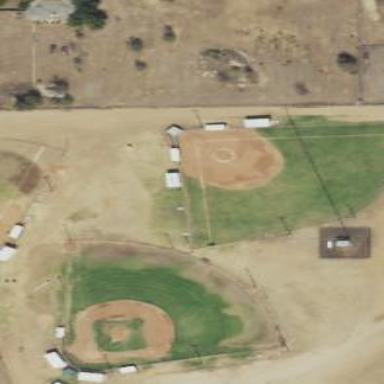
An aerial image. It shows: Baseball pitch for leisure land activities.